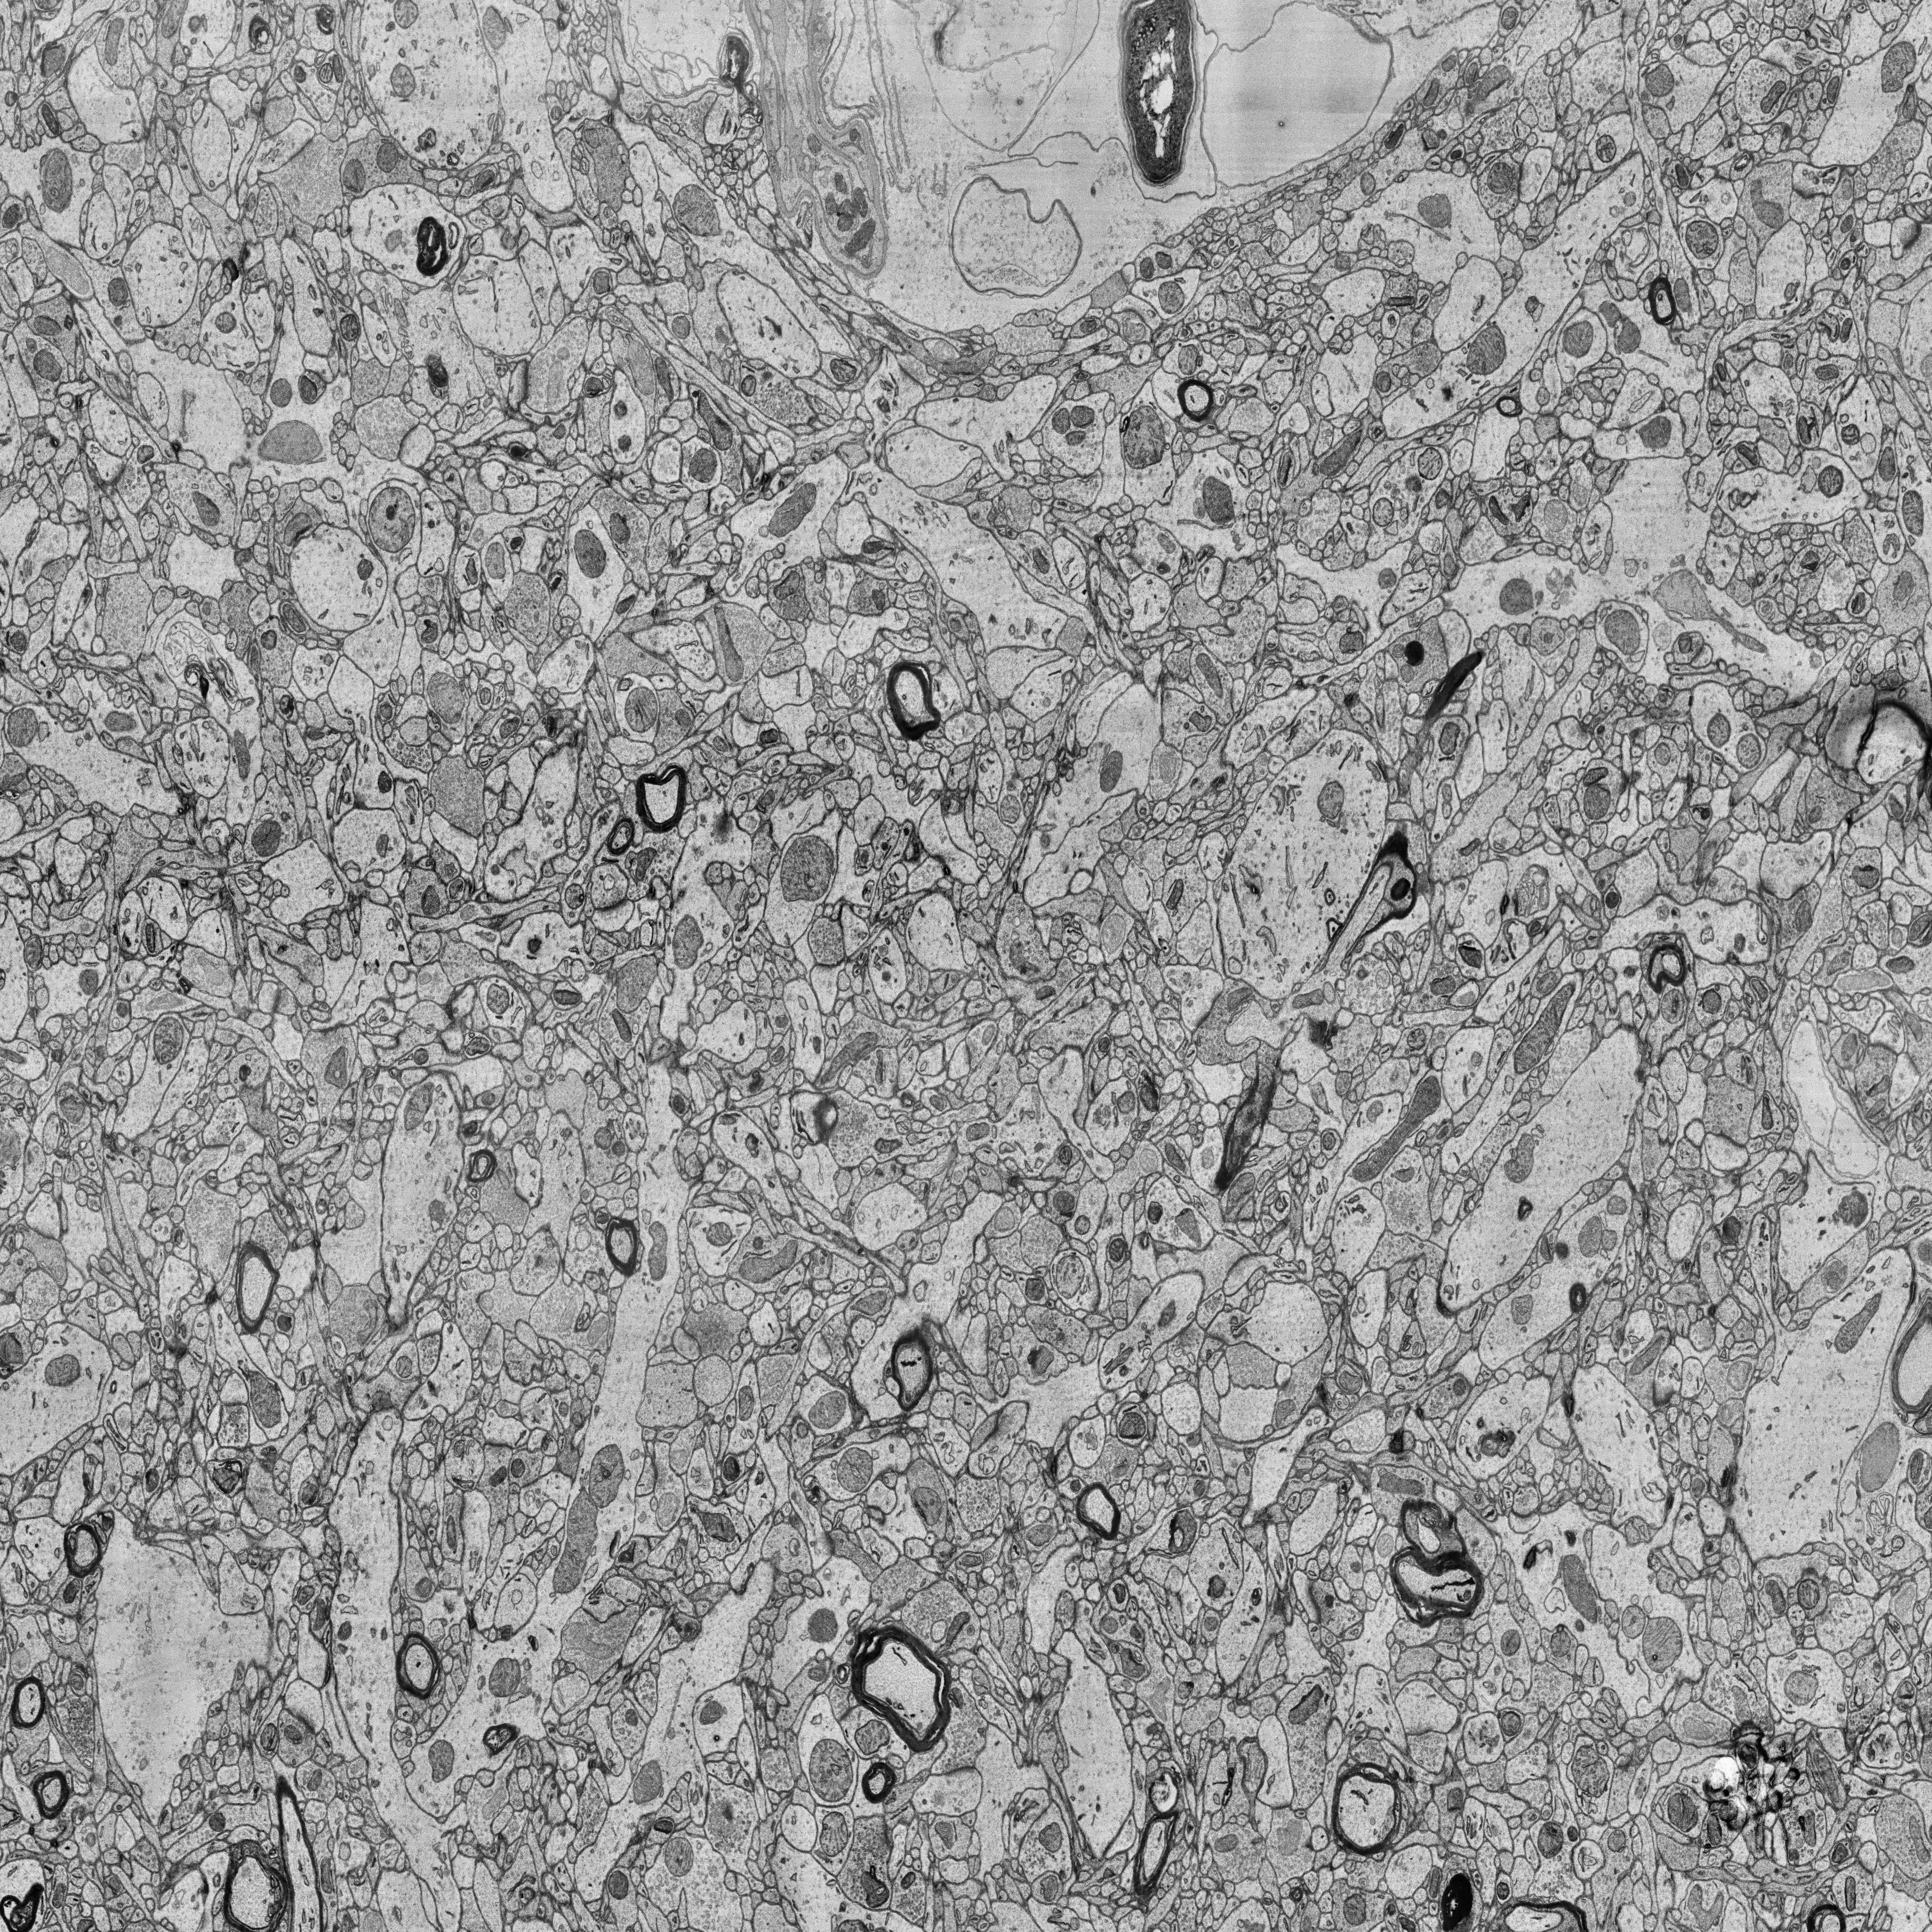
Electron microscopy slice of human cortex tissue
Slice depth (z): 61
Mitochondria instances in slice: 481